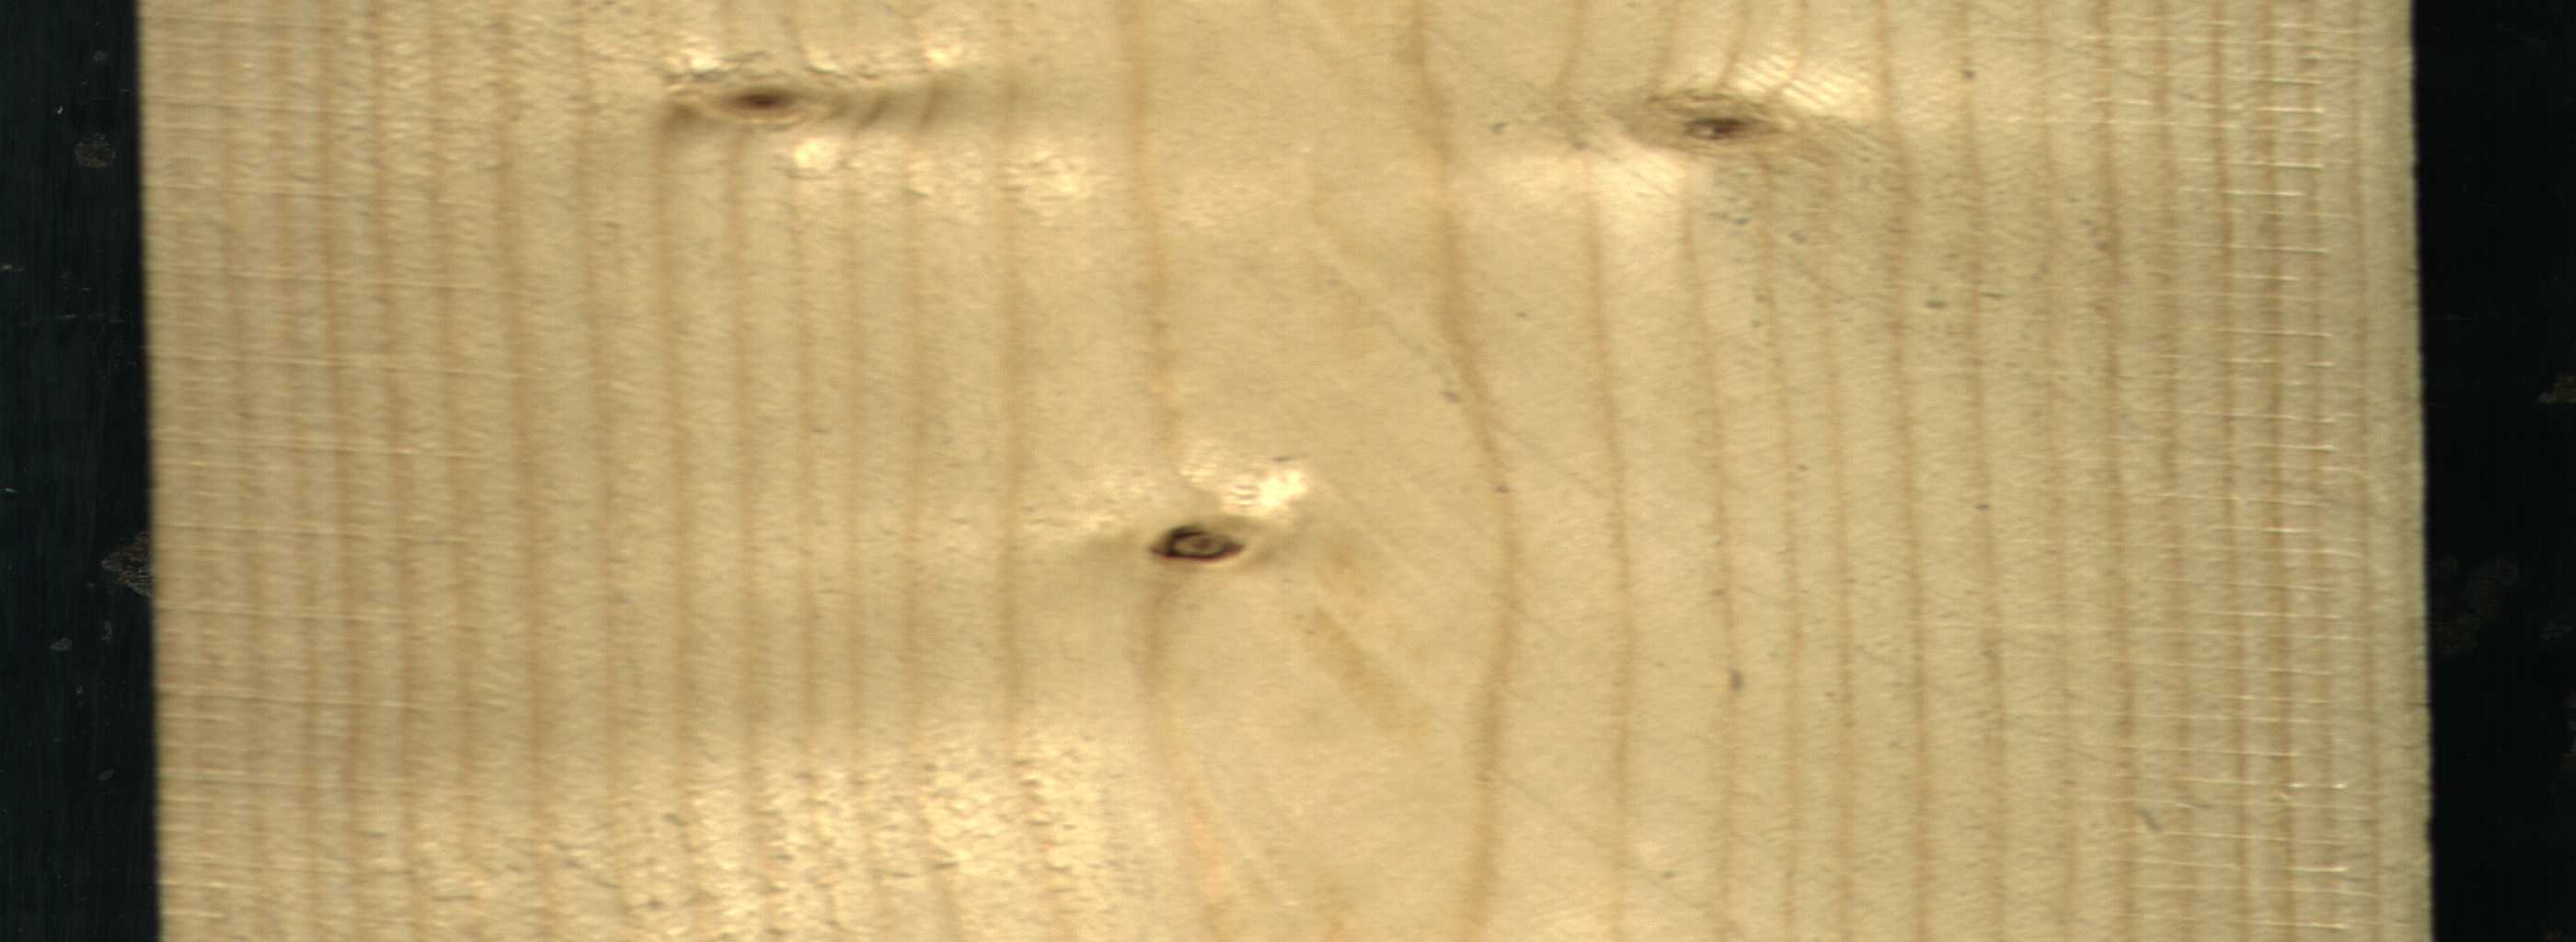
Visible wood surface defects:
Dead_Knot
Live_Knot
Live_Knot
Live_Knot